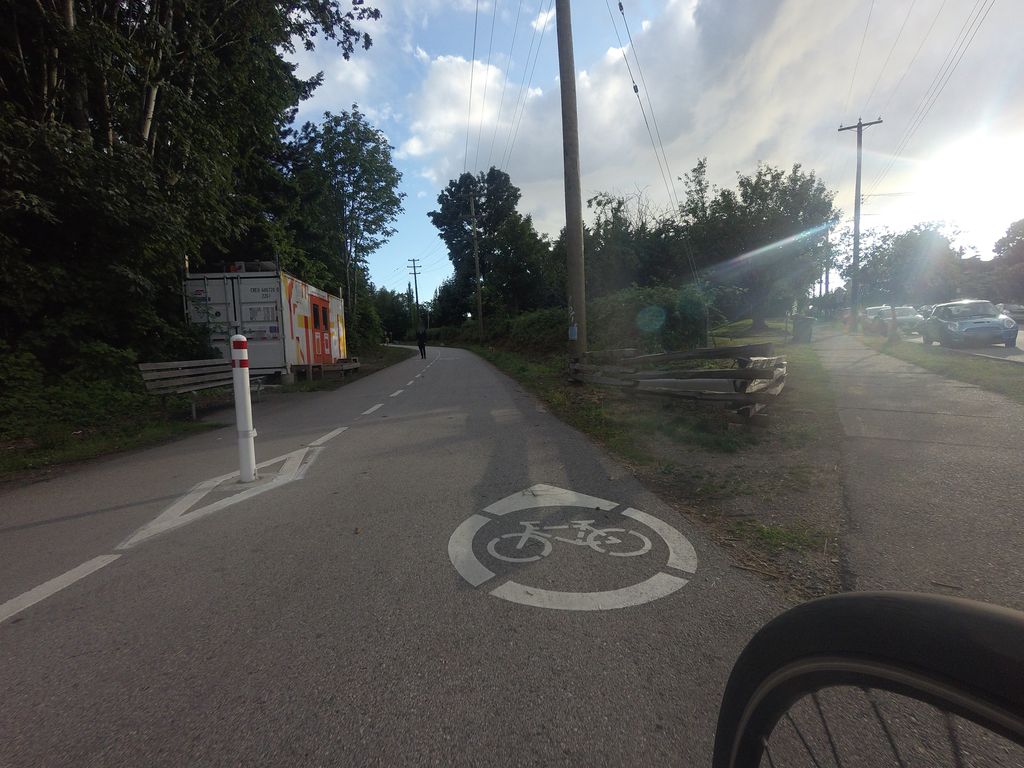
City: vancouver